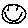
Label: smiley face